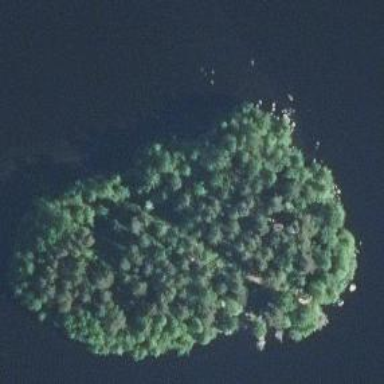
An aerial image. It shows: Islet.